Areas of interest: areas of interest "Educational"
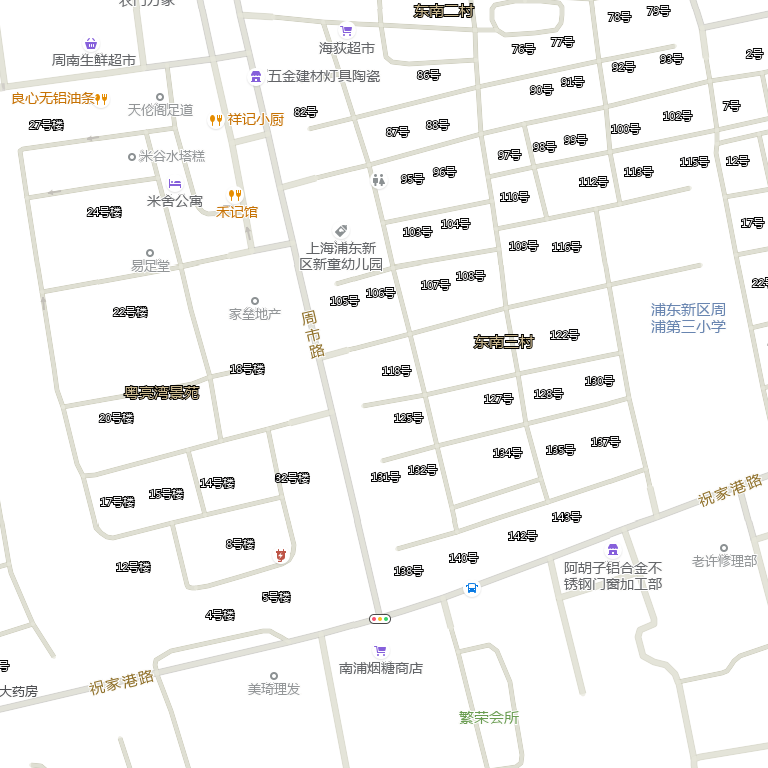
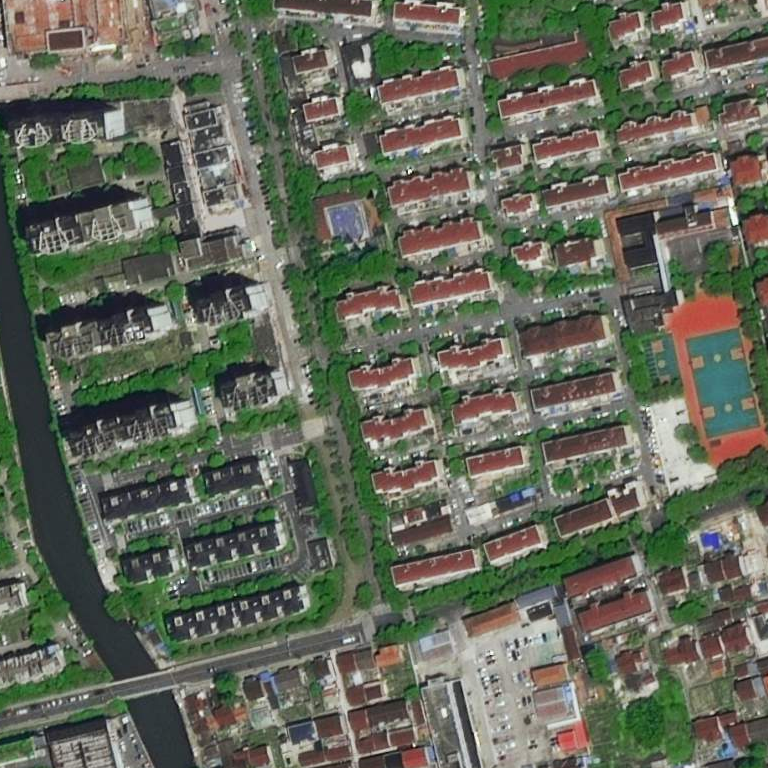